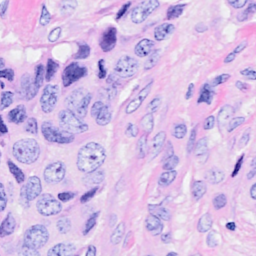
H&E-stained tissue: Breast